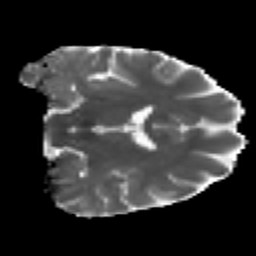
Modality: MD
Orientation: coronal
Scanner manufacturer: ge
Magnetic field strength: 3 T
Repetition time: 7.98 s
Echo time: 0.0701 s